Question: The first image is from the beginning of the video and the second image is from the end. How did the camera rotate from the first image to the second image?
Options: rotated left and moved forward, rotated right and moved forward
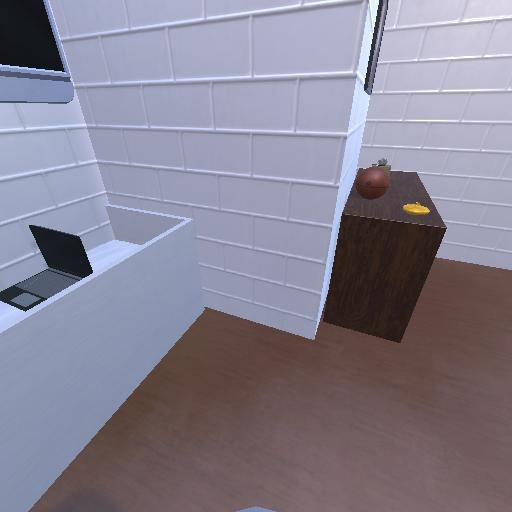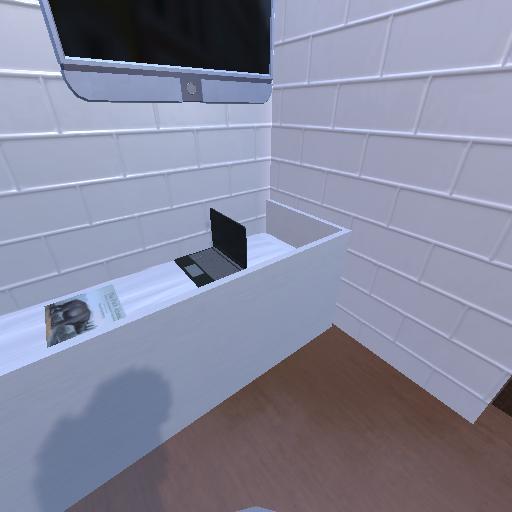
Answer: rotated left and moved forward